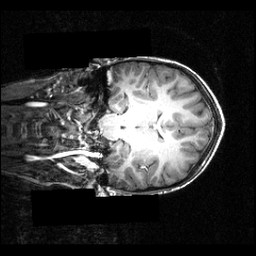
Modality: T1w
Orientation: coronal
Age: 12
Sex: male
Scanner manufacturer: siemens
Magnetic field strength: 3.951 T
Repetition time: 1.5 s
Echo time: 0.00335 s